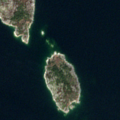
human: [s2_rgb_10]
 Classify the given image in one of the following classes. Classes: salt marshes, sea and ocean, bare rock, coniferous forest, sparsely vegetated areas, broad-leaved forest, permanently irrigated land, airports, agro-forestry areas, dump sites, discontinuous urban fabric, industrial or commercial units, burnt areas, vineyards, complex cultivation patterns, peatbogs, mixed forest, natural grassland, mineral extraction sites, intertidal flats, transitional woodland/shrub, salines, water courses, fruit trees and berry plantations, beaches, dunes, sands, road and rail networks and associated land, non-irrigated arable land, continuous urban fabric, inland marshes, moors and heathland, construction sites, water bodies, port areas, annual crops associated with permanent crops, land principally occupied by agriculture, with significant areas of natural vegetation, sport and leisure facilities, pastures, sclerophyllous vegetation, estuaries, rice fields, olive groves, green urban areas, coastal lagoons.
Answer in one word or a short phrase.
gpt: sea and ocean